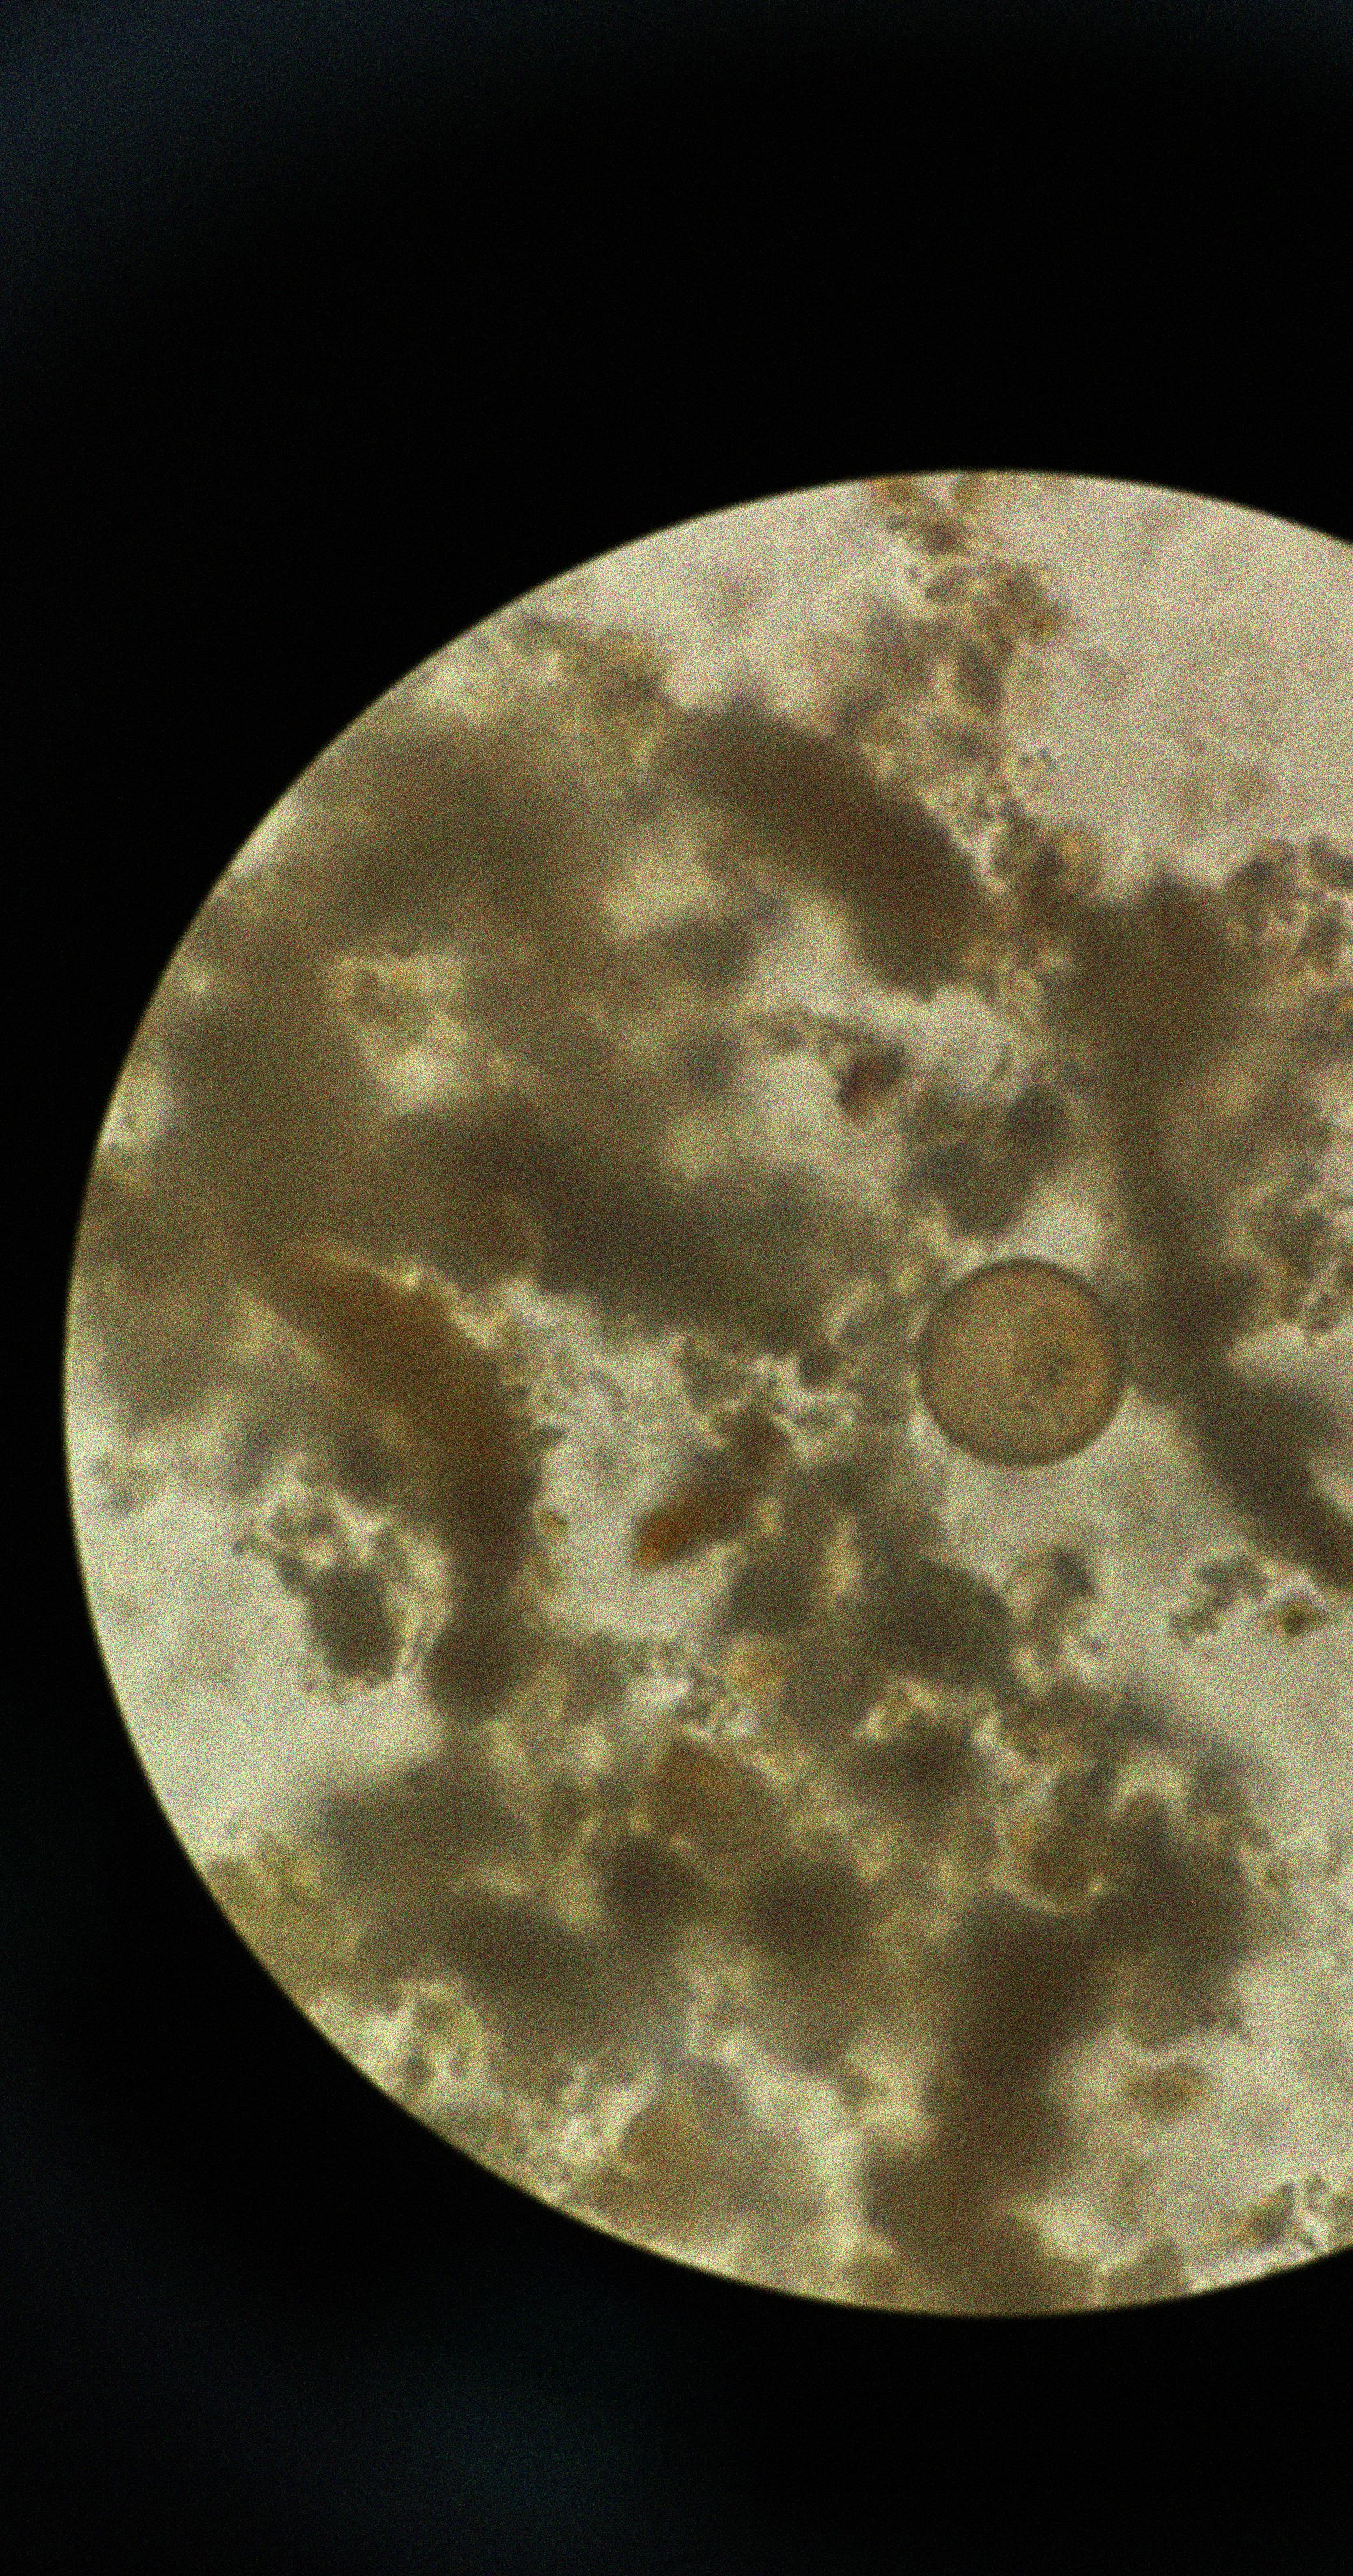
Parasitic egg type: Hymenolepis diminuta